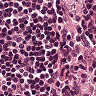
Metastatic tissue present: no